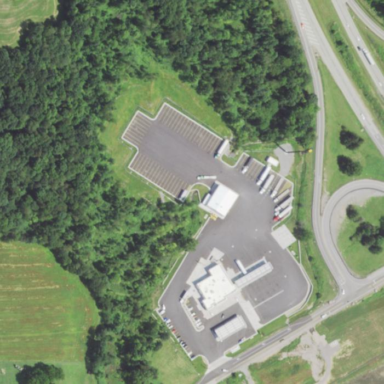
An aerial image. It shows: There is gasoline fuel available.